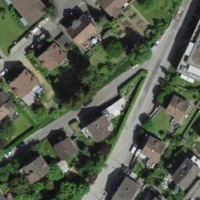
EUNIS habitat code: 54
Species observed at this site:
Scilla luciliae